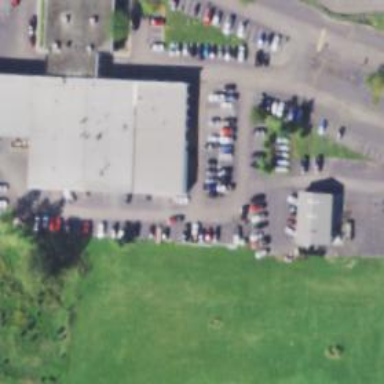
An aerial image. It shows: Car shop building.